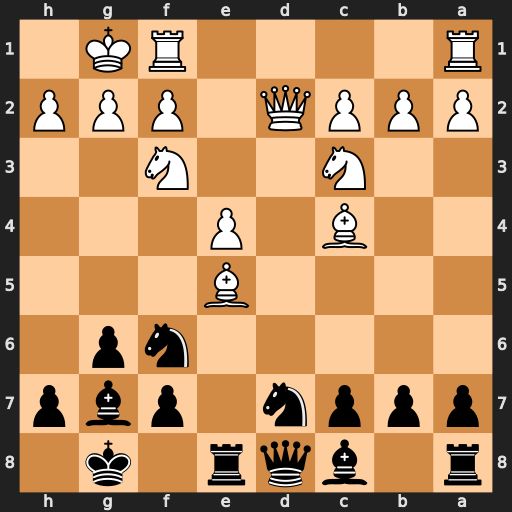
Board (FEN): r1bqr1k1/pppn1pbp/5np1/4B3/2B1P3/2N2N2/PPPQ1PPP/R4RK1
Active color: b
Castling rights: -
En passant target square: -
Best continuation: Nxe5 Qxd8 Nxf3+ gxf3 Rxd8